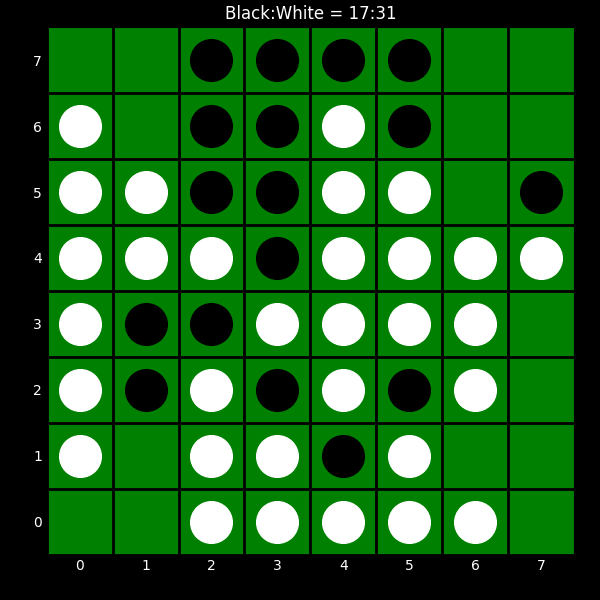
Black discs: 17
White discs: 31